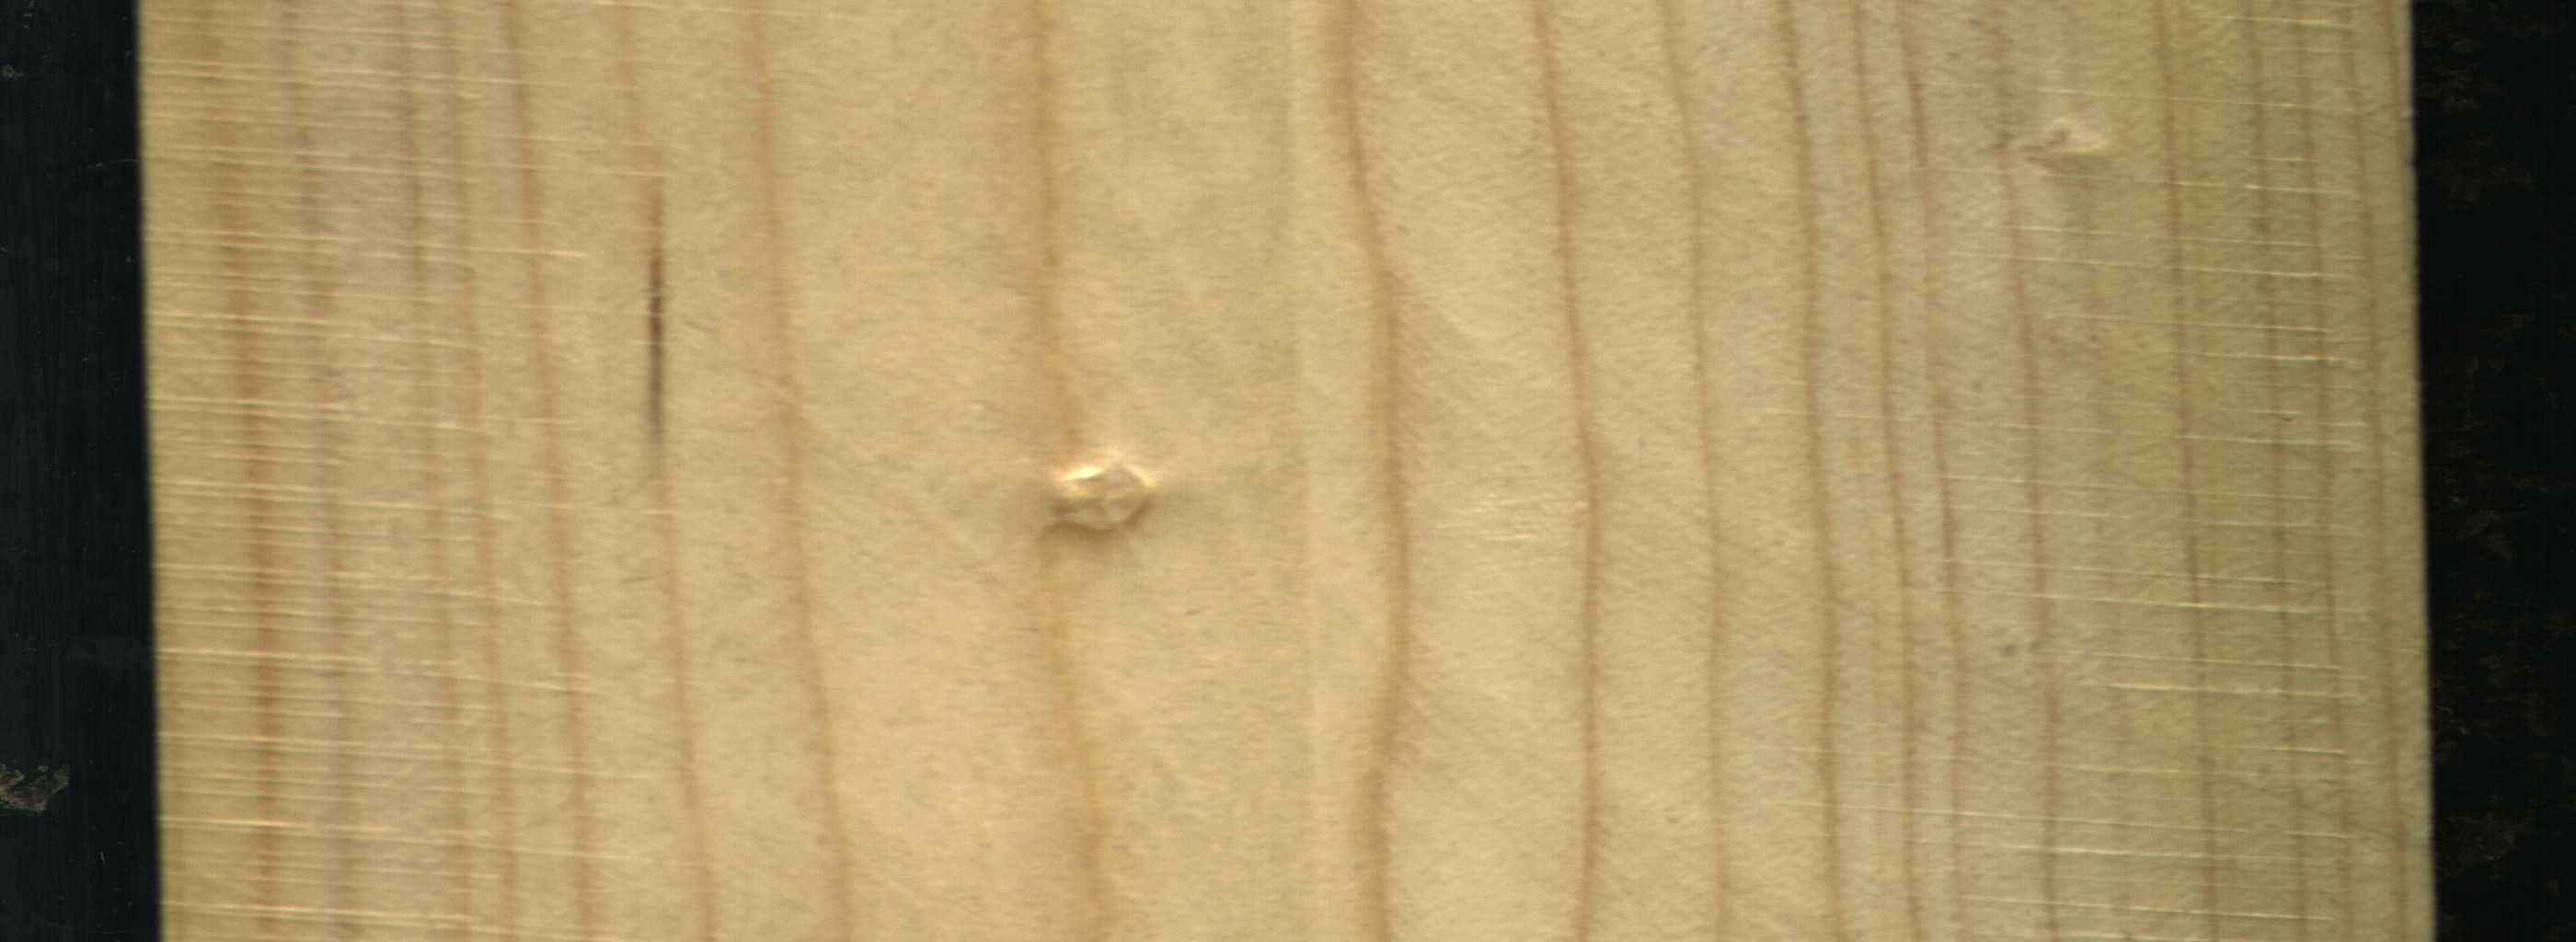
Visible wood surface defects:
resin